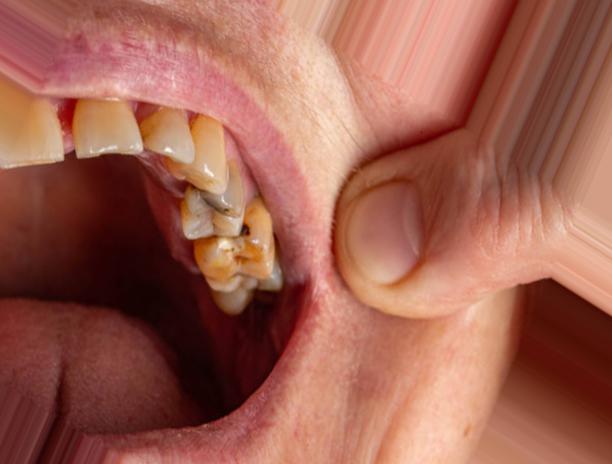
Condition: Caries